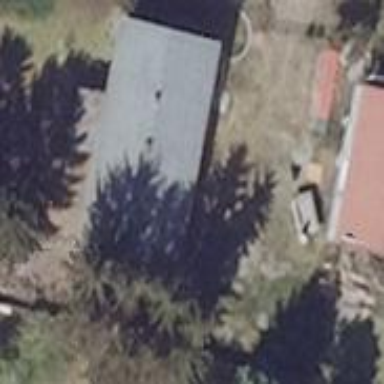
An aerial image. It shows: Detached building.